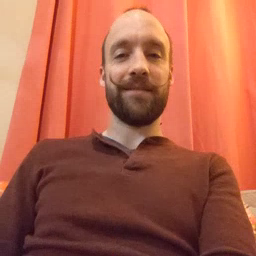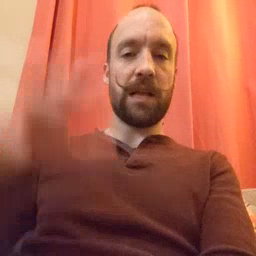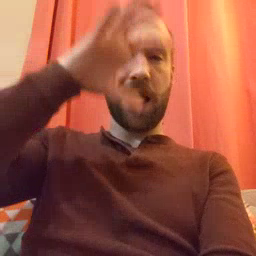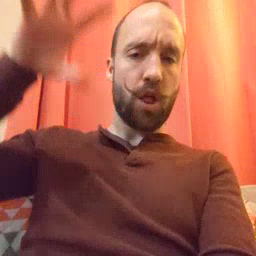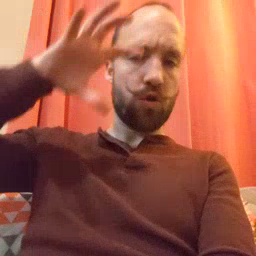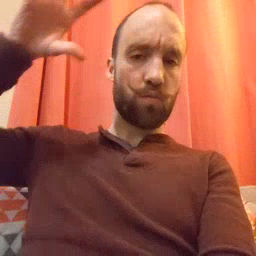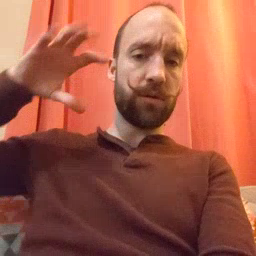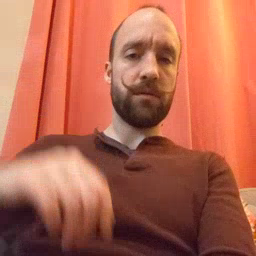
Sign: cloud